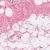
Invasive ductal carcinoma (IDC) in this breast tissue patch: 0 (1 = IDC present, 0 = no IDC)